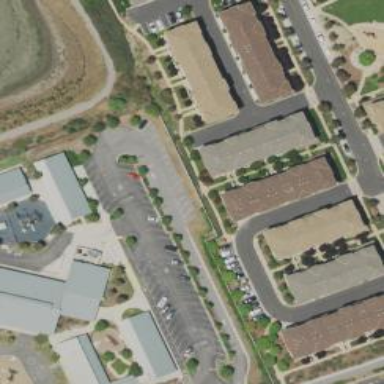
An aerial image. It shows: Parking space is available.